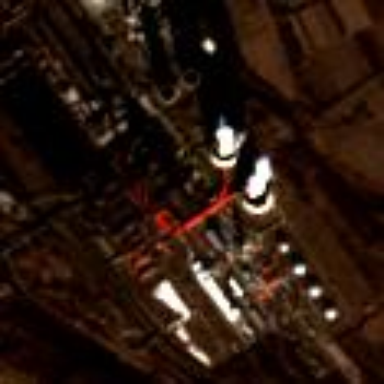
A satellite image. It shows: Industrial area with power plant.